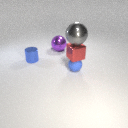
small blue rubber sphere in front of large purple metal sphere